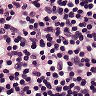
Metastatic tissue present: no